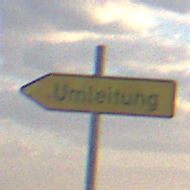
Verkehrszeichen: UmleitungswegweiserLinksweisend
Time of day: SunriseSunset
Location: Outdoor (Nature)
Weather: PartlyCloudy
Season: NotSpecified
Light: Natural